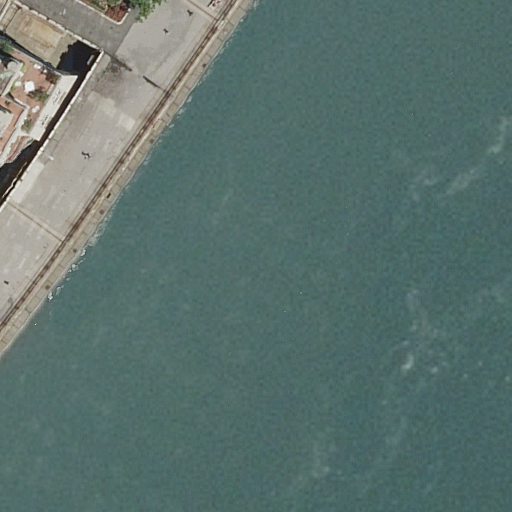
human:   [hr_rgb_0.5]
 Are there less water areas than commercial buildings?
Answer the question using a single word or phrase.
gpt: no

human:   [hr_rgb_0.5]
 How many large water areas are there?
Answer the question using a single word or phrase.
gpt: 1

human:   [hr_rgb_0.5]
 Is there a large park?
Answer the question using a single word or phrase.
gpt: no

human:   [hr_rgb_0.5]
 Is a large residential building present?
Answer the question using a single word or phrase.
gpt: yes

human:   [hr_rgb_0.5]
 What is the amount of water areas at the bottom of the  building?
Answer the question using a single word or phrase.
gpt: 0

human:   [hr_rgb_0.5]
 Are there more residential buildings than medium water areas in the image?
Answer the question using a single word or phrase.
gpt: yes

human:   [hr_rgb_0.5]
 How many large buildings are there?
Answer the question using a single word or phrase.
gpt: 1

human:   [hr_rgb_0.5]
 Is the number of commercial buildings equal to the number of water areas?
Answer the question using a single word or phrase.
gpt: no

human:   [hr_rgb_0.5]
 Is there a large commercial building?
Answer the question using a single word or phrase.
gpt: no

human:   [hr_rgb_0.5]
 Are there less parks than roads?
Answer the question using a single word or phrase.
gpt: yes

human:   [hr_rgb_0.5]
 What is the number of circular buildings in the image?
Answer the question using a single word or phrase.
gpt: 0

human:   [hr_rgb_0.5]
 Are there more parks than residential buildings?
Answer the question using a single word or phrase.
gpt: no

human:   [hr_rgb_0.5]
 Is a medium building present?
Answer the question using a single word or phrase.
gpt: no

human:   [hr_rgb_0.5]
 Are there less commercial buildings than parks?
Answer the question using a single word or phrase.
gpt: yes

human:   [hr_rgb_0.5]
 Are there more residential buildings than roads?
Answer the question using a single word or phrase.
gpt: no

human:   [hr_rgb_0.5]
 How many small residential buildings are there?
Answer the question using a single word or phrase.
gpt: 0

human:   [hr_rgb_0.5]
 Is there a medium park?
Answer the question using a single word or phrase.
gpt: no

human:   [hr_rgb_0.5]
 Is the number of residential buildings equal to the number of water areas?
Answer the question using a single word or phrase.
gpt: yes

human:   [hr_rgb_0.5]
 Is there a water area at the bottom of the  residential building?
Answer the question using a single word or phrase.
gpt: no

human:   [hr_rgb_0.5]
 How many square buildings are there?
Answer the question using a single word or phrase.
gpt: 0

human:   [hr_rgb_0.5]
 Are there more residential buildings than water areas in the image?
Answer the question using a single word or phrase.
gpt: no

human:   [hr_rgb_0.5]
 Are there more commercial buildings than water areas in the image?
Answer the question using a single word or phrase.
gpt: no

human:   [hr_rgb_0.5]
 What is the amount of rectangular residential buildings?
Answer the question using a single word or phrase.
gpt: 0

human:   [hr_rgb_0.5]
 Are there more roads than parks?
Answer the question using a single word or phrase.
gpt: yes

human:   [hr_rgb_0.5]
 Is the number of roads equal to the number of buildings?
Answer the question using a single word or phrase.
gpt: no

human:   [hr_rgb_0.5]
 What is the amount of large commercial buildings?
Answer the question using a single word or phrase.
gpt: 0

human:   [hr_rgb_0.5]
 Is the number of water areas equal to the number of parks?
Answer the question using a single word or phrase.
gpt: yes

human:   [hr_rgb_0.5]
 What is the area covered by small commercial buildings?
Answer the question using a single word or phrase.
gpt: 0m2

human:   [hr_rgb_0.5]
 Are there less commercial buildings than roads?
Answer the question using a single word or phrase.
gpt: yes

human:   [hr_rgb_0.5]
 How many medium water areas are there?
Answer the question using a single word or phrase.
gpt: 0

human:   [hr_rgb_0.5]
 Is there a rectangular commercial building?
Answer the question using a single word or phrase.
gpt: no

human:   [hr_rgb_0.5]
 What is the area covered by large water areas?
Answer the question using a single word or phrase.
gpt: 8726m2

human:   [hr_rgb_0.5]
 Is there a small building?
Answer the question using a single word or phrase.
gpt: no

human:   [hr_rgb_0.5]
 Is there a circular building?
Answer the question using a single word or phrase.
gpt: no

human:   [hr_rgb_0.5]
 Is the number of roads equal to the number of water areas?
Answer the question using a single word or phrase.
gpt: no

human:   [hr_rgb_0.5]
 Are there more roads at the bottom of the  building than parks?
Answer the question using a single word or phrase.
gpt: no